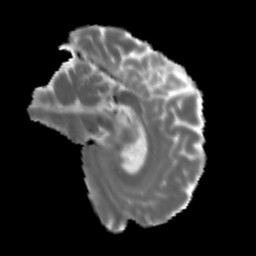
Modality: MD
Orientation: sagittal
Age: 35
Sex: male
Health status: healthy
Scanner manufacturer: siemens
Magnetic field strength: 3 T
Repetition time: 3.6 s
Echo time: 0.092 s